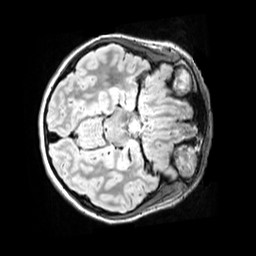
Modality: FLAIR
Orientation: axial
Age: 14
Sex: female
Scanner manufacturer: siemens
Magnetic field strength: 3 T
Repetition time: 5 s
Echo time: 0.388 s